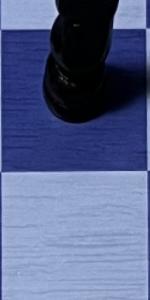
Label: Empty